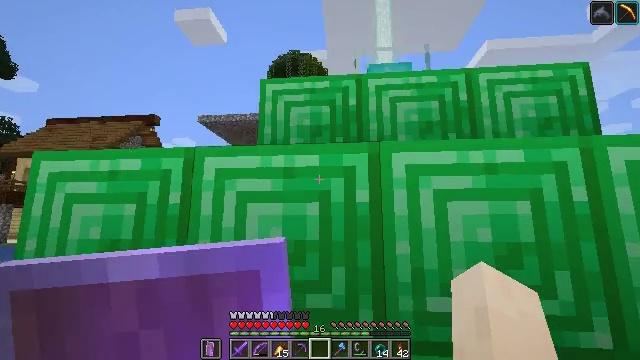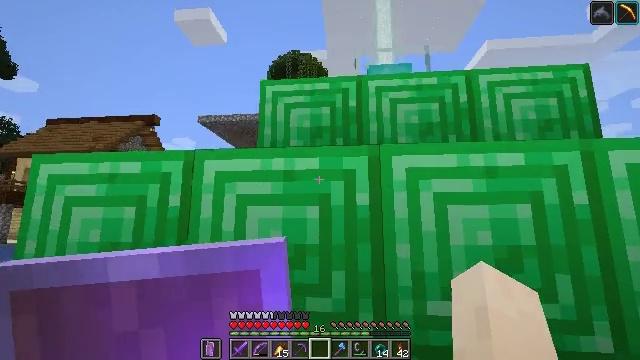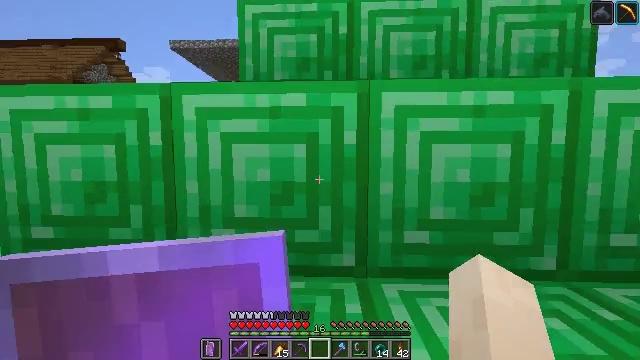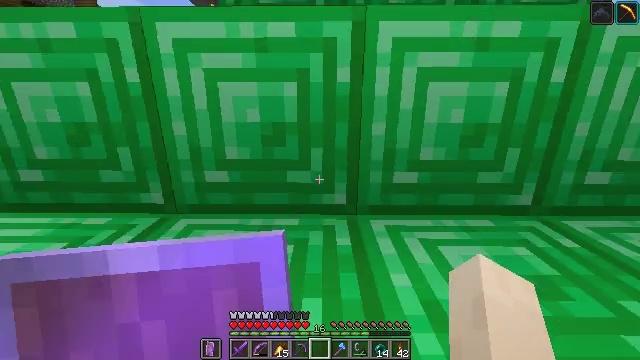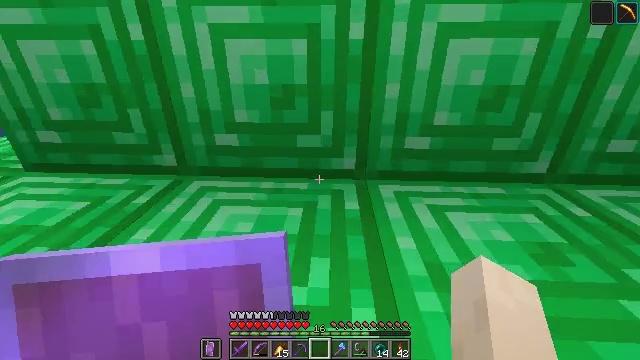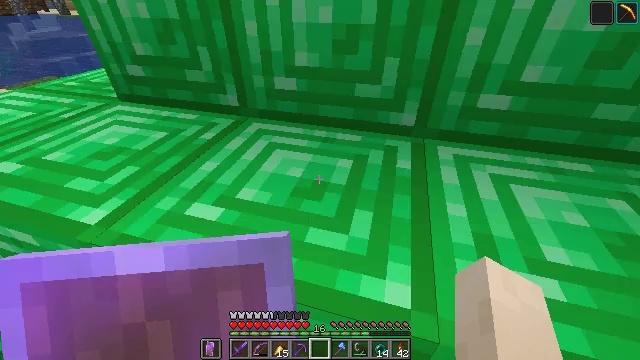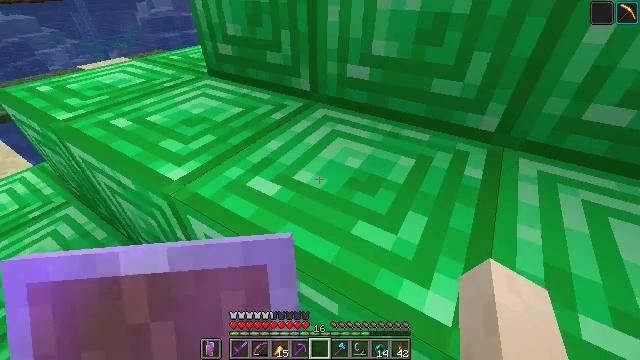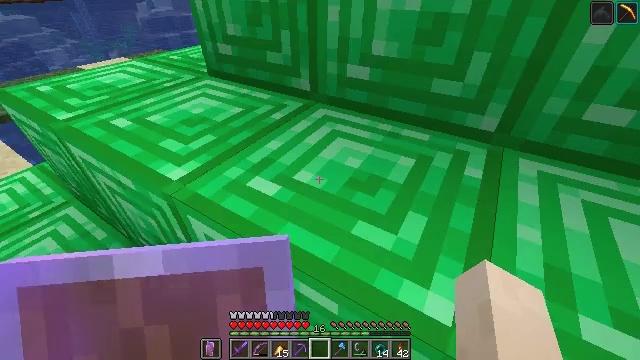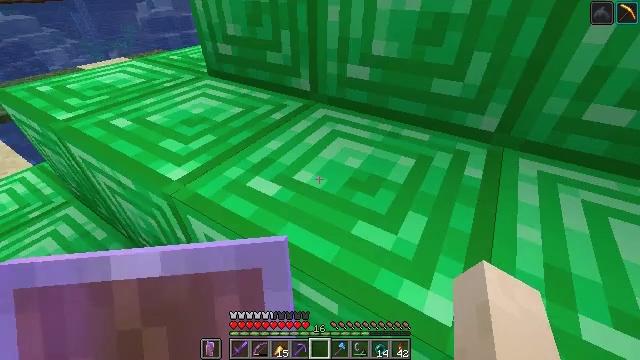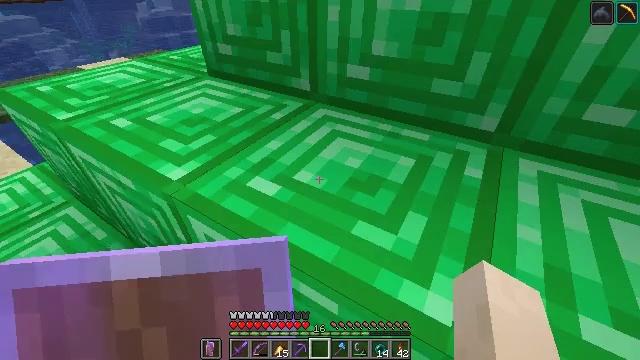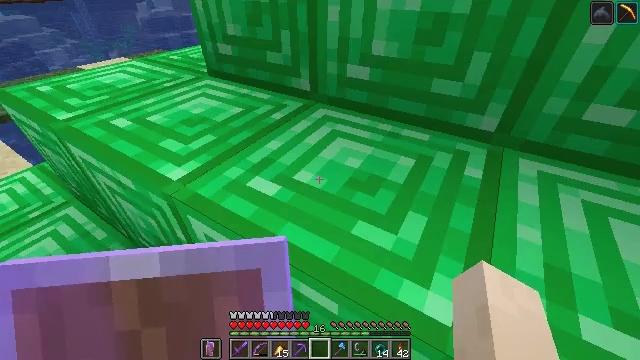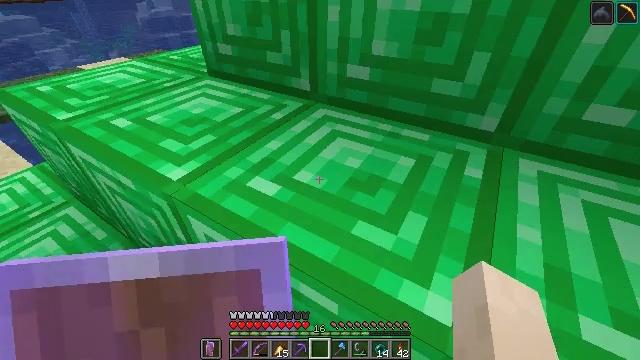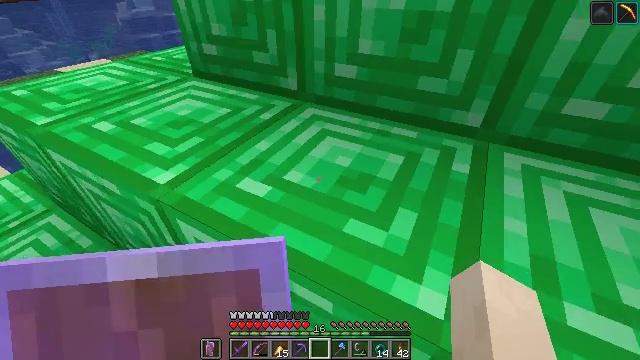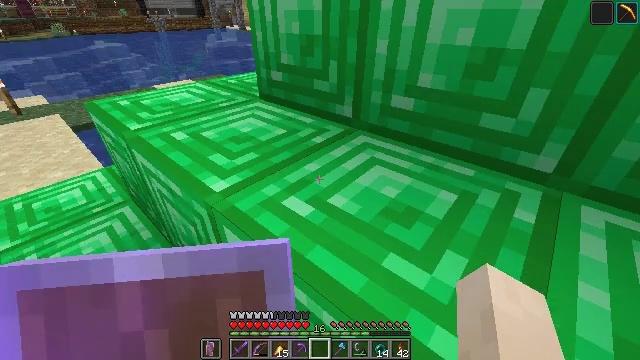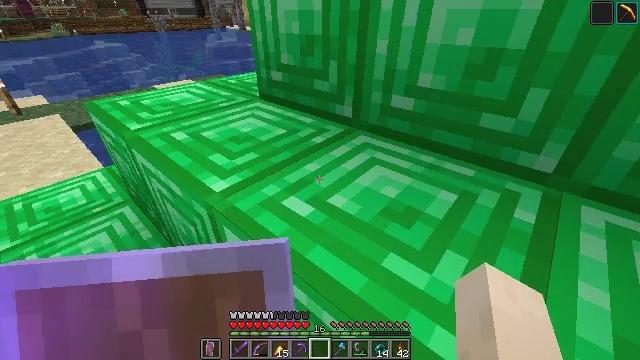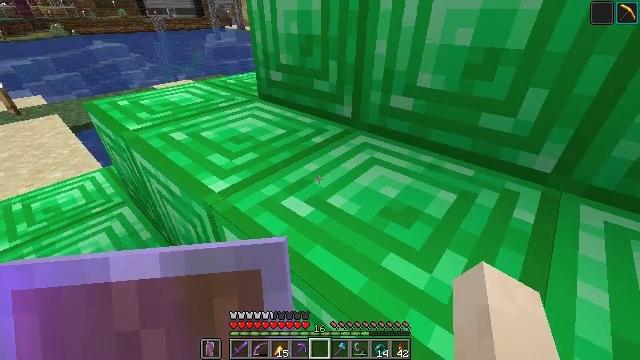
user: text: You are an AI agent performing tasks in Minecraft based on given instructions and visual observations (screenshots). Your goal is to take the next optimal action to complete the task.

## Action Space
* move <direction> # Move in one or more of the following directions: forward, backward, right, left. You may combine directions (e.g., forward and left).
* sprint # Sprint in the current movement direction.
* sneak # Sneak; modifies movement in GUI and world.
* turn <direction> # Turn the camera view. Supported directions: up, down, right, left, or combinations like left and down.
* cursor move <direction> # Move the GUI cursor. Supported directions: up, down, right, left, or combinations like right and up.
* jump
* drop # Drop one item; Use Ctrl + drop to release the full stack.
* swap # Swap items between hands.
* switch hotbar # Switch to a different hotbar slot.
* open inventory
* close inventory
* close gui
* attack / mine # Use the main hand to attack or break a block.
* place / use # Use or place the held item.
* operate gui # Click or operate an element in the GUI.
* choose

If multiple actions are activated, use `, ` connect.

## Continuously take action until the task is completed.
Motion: motion action
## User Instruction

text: Attack the emerald block with a tool.
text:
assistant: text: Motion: no_op
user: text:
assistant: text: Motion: turn right and down
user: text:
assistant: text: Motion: turn right and down
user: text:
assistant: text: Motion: turn left and down
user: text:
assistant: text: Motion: turn left and down
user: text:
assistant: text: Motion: turn left and down
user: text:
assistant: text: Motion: no_op
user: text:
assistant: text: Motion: no_op
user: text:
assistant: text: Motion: no_op
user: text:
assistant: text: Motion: no_op
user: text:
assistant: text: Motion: no_op
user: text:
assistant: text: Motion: turn right
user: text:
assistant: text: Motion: turn left and up
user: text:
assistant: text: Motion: no_op
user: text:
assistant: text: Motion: no_op
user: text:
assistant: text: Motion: turn right
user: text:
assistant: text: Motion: turn right
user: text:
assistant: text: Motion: no_op
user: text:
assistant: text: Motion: no_op
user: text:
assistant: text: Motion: no_op
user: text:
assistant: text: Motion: no_op
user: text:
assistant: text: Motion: no_op
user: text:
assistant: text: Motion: move left, turn right
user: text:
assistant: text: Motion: move left, turn right
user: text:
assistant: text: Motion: move left, turn right and down
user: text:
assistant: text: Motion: move left, turn right
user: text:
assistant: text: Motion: move left, turn right
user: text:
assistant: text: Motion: move left
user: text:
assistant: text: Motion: move left
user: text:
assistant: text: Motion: move left